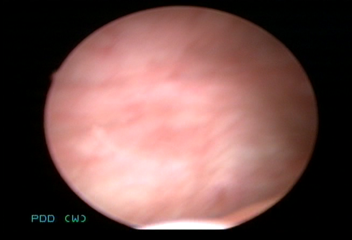
Modality: WLC
Class: Normal mucosa
Bladder cancer association: No